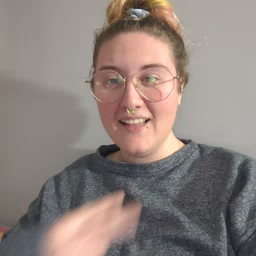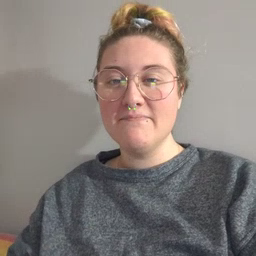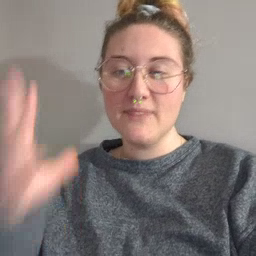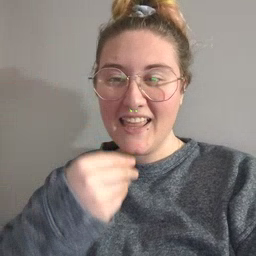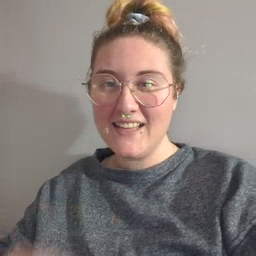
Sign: pretty